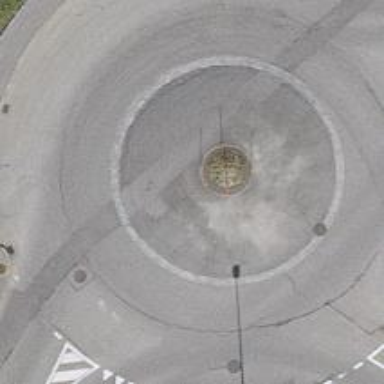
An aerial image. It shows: Mini roundabout on the road.